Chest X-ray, PA view. Patient: 72 years old, sex F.
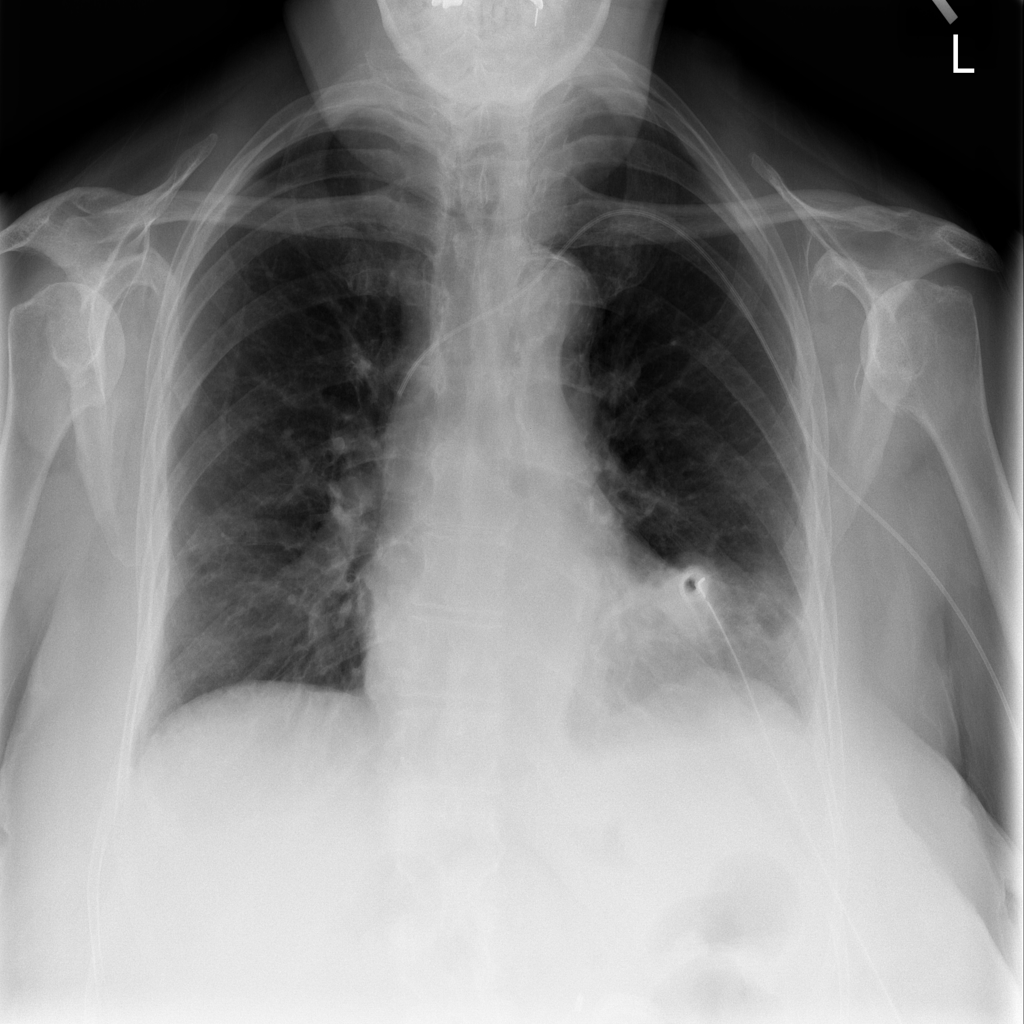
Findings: No Finding